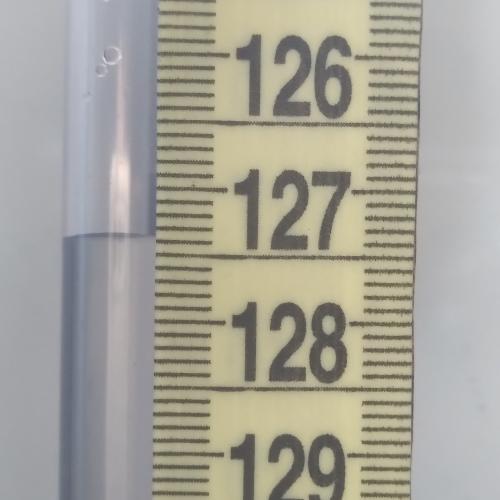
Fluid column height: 127.4 cm